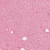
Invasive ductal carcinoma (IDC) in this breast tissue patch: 0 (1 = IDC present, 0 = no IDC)